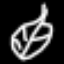
Label: leaf